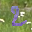
Label: 2